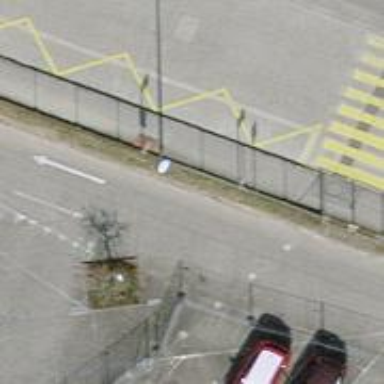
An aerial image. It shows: Sidewalk made of asphalt leading to platform for public transport.